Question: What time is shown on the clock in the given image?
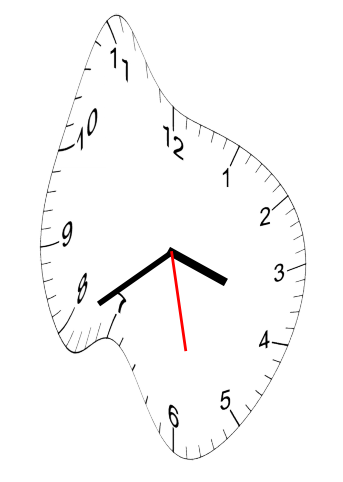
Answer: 03:39:28